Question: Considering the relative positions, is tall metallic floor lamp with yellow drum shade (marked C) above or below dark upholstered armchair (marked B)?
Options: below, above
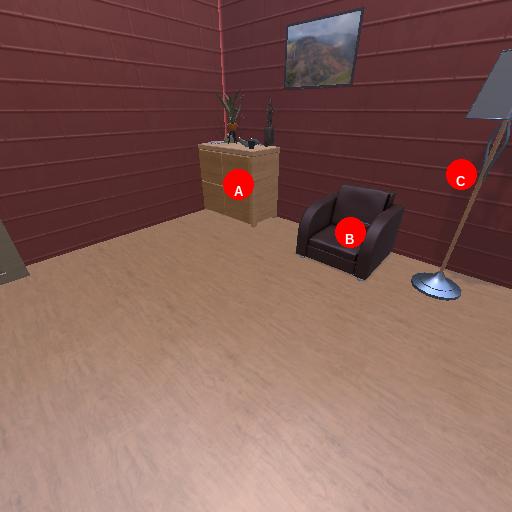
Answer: below